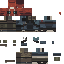
A male skeleton skin with dark skin, wearing brown helmet dressed in a red armor chest and brown pants, featuring a closed mouth.